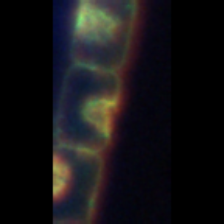
Taxon: Detonula
Group: Diatoms